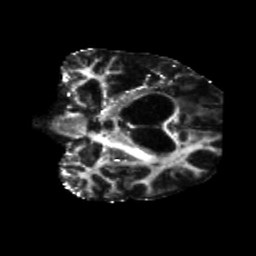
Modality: FA
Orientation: coronal
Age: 67
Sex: male
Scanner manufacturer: siemens
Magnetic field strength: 3 T
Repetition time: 5.25 s
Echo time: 0.08 s